Aerial crown-view tile of a tropical tree (Barro Colorado Island, Panama), acquired 20250512:
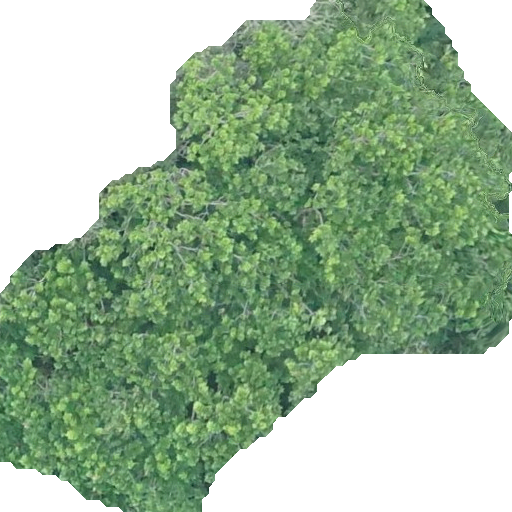
Species: Anacardium excelsum
GBIF accepted scientific name: Anacardium excelsum
Crown area: 262.038 m²